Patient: sex M, age 53
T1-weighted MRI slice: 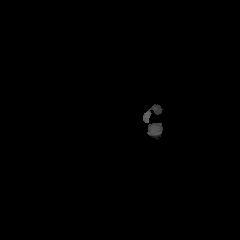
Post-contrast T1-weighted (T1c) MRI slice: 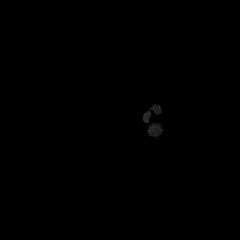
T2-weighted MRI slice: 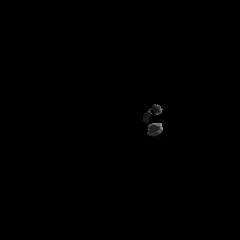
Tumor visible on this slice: no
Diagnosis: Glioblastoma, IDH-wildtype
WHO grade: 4